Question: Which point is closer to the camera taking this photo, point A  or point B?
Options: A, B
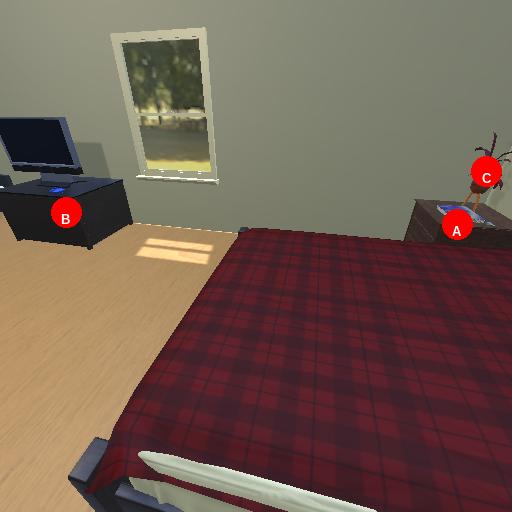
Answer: A